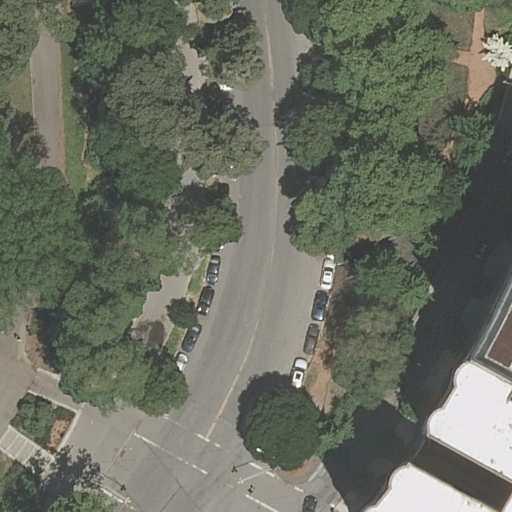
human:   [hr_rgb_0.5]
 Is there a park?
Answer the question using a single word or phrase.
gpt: yes

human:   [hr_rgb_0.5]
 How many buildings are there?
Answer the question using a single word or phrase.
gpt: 2

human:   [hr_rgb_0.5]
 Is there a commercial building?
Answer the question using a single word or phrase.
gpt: no

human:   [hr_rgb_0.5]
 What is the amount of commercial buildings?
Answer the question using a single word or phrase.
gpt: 0

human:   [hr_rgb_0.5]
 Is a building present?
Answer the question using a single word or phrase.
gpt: yes

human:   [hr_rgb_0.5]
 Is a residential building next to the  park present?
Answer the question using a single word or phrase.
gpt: yes

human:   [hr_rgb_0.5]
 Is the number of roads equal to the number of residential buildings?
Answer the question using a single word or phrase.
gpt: no

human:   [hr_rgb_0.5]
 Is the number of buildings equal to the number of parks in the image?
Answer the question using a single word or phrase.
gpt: no

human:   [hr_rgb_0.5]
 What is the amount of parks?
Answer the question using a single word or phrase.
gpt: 1

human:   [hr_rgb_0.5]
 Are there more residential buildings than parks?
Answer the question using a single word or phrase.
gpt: yes

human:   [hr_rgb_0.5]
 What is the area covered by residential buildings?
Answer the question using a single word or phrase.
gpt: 1424m2

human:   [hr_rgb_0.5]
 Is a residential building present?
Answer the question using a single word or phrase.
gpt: yes

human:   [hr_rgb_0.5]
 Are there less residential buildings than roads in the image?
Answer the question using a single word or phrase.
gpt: yes

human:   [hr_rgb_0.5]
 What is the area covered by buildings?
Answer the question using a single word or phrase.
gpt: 1424m2

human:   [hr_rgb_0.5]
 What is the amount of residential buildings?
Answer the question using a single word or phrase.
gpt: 2

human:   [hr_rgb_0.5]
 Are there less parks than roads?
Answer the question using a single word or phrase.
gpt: yes

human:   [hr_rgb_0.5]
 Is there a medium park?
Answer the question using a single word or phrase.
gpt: yes

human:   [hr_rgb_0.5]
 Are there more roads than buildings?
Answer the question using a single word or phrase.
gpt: yes

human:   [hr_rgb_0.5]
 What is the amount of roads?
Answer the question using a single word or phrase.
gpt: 8

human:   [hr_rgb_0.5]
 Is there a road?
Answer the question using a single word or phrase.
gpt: yes

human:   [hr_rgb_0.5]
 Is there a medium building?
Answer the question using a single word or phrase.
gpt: yes

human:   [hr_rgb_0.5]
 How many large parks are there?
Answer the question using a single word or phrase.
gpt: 0

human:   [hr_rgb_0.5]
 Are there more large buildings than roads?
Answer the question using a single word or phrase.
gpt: no

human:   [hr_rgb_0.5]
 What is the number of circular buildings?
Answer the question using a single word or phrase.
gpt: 0

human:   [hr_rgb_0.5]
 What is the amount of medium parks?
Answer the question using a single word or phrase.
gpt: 1

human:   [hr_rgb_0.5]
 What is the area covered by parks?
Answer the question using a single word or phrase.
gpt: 340m2

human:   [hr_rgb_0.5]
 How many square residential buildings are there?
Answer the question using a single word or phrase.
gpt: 0

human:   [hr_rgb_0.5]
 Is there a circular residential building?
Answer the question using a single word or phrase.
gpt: no

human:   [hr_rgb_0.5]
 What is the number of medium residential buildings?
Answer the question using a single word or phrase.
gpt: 1

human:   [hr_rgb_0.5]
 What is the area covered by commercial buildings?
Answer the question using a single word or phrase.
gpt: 0m2

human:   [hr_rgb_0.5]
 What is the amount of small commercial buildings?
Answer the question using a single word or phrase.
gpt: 0

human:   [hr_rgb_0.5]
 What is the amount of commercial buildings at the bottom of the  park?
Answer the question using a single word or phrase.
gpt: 0

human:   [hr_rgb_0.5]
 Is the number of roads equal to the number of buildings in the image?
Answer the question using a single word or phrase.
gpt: no

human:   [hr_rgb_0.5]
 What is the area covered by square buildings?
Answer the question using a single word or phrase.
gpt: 0m2

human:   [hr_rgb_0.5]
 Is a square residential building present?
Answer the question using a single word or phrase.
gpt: no

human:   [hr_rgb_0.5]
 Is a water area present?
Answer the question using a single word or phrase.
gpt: no

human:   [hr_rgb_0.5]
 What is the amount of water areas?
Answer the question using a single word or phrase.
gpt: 0

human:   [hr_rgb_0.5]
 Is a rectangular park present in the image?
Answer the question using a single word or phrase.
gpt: no

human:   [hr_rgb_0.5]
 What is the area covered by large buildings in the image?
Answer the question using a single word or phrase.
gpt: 1125m2

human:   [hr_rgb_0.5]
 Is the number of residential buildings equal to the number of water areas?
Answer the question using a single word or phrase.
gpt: no

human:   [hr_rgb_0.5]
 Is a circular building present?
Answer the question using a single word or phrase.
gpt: no

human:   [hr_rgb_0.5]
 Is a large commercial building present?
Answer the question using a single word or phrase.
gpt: no

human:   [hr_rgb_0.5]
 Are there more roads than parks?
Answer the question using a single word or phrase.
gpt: yes

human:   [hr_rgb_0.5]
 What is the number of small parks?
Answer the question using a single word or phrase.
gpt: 0

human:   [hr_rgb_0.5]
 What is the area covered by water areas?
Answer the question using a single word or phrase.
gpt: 0m2

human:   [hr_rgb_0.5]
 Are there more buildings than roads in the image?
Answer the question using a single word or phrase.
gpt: no

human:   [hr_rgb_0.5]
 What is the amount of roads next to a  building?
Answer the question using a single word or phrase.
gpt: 8

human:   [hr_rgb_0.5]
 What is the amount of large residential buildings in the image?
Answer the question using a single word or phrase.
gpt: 1

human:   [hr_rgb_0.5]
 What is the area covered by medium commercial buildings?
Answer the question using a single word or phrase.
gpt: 0m2

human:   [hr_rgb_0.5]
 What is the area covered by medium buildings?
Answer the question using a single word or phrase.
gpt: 299m2

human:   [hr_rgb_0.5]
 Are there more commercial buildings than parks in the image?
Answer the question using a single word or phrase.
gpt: no

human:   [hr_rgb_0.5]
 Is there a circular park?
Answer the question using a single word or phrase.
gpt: no

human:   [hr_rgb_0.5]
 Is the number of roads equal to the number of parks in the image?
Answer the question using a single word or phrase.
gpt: no

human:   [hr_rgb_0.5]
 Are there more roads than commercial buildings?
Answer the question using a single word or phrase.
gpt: yes

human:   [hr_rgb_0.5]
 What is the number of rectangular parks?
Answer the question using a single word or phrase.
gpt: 0

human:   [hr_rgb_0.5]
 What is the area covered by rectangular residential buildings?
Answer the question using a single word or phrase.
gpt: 0m2

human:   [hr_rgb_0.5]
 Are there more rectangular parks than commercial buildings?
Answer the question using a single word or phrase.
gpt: no

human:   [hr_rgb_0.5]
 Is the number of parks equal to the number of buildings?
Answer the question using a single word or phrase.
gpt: no

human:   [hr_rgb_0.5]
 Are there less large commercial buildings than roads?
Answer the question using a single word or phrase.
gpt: yes

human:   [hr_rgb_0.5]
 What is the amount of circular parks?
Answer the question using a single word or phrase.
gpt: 0

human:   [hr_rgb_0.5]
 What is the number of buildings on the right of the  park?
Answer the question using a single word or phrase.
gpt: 2

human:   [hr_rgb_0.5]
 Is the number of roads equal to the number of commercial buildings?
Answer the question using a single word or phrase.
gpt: no

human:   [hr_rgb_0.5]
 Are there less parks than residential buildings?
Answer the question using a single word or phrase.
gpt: yes

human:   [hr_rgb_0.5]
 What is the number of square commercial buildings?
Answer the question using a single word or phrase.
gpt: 0